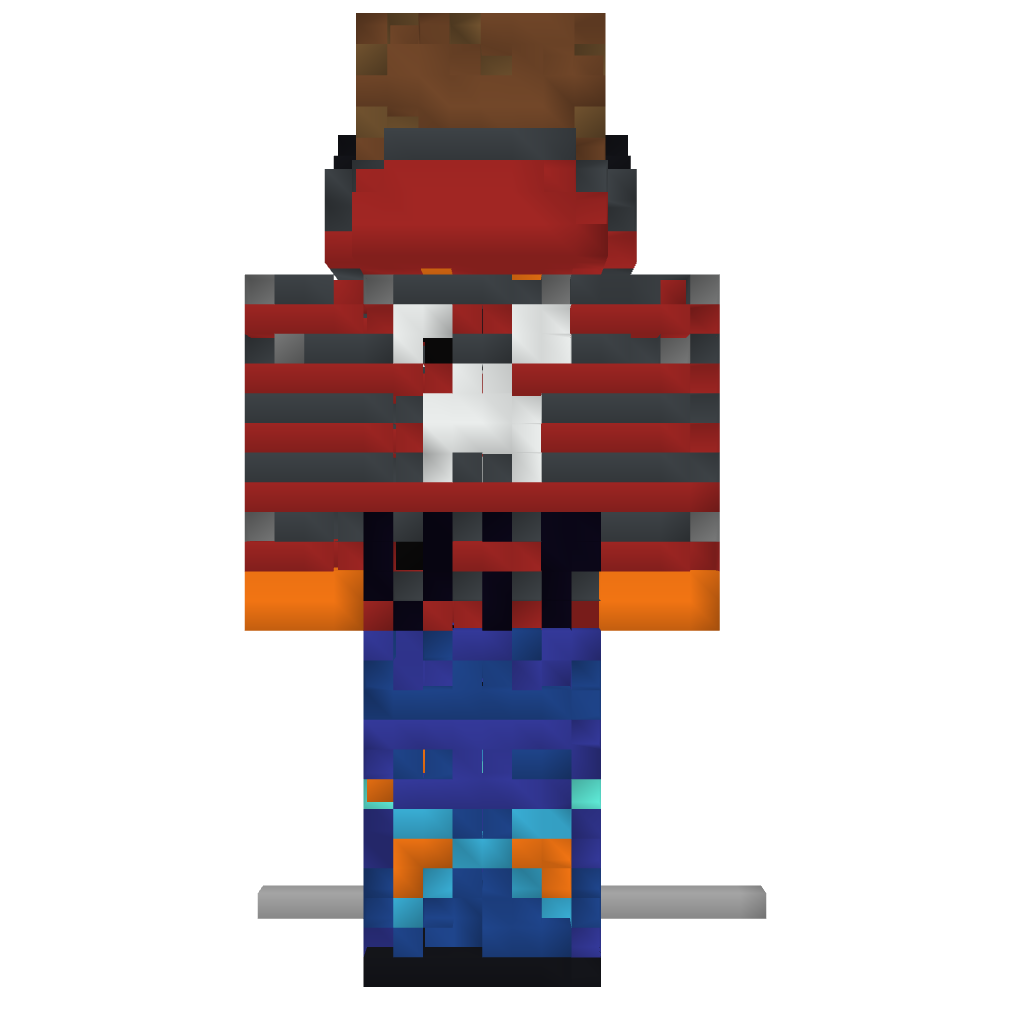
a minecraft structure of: Zelthum